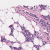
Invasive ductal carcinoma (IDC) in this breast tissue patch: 1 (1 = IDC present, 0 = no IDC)